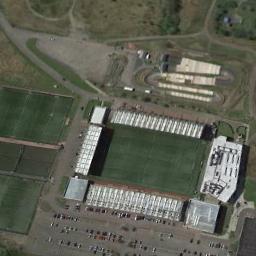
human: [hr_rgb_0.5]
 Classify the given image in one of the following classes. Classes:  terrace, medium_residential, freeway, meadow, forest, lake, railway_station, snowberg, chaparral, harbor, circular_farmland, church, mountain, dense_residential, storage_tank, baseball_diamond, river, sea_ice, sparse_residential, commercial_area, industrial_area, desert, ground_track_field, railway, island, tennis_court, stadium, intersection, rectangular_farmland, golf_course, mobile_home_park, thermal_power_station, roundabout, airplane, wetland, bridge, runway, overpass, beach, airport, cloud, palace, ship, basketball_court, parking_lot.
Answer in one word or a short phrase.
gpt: stadium